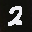
Label: 2